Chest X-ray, PA view. Patient: 41 years old, sex F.
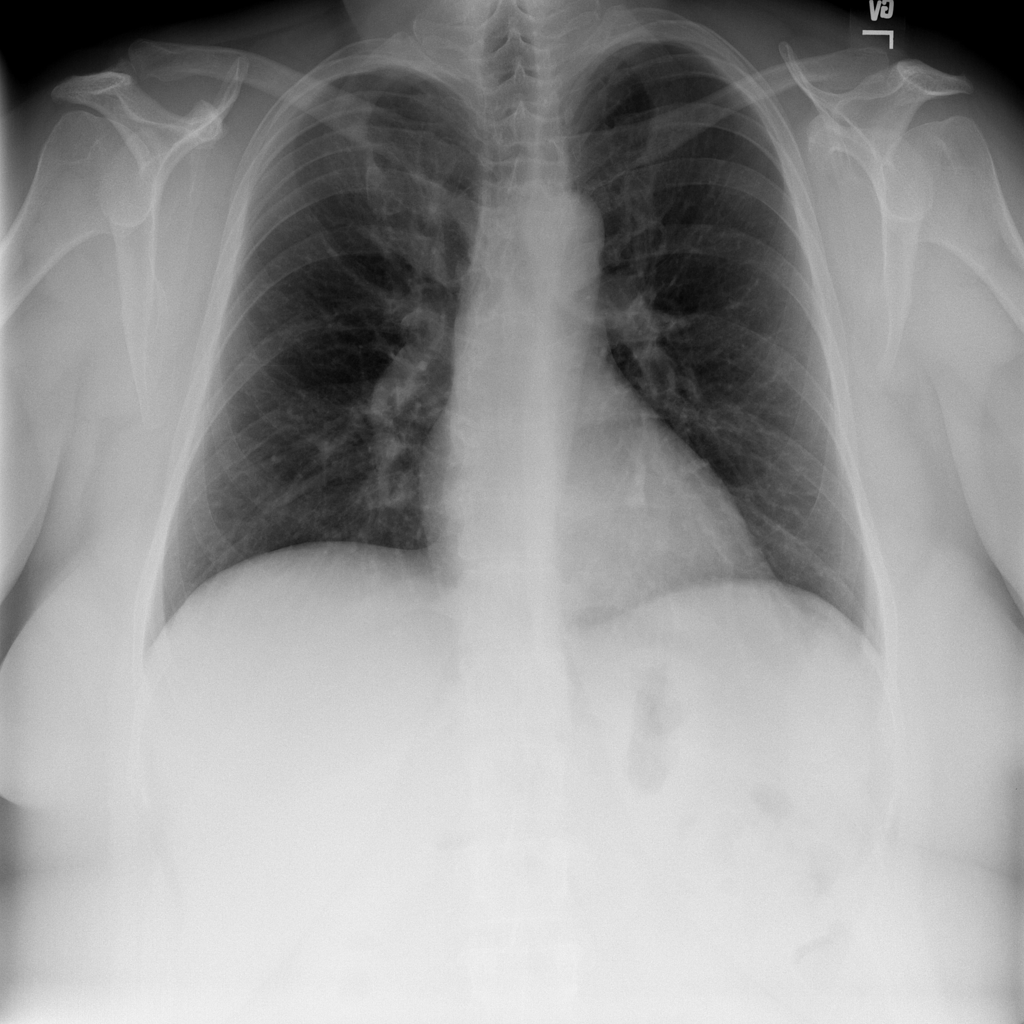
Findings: No Finding